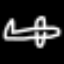
Label: airplane